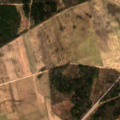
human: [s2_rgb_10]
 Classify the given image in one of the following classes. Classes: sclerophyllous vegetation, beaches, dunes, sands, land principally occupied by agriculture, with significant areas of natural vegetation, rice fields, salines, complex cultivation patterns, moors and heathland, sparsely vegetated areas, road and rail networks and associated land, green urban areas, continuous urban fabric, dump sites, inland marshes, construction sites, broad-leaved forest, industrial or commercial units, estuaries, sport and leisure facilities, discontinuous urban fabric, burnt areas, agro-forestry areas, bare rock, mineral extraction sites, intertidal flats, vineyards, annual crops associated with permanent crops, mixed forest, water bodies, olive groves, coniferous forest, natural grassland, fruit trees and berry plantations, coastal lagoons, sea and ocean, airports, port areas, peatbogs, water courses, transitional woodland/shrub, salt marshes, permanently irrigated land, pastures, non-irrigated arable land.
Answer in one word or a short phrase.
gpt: non-irrigated arable land, complex cultivation patterns, mixed forest, transitional woodland/shrub